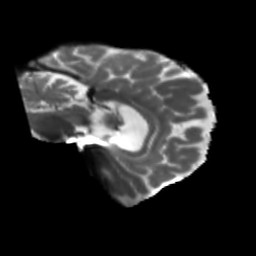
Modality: T2w
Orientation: sagittal
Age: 64
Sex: female
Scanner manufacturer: siemens
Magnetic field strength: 3 T
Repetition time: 5.25 s
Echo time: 0.08 s